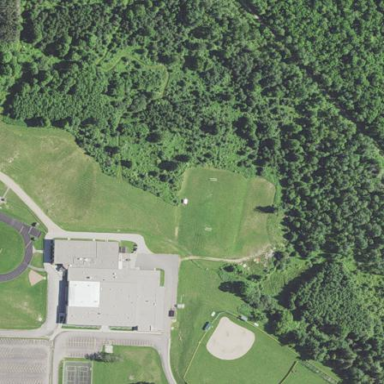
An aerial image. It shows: School.